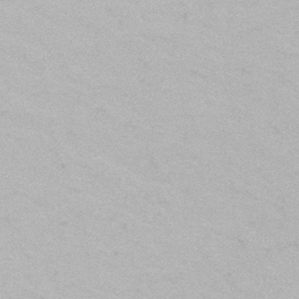
Label: frost